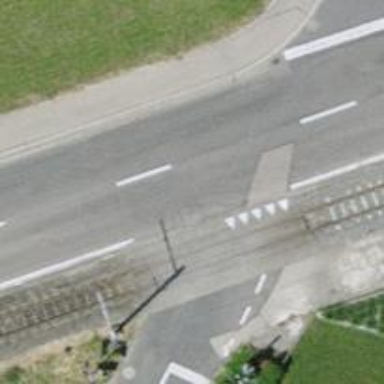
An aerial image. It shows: Level crossing along the railway.